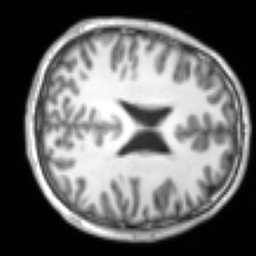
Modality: T1w
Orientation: axial